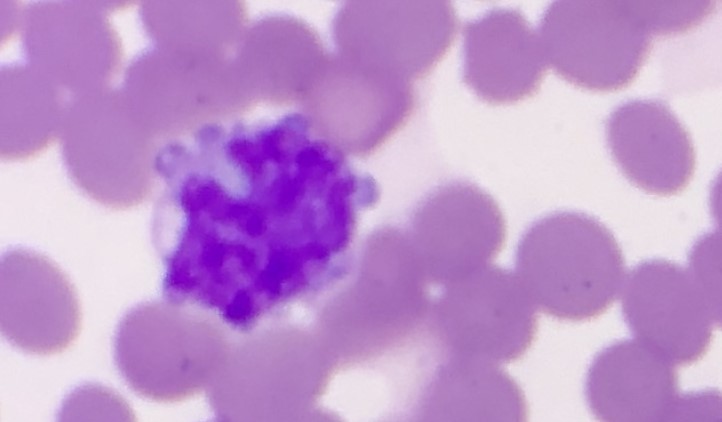
White blood cell type: Neutrophil